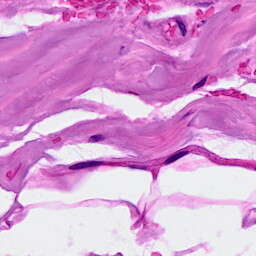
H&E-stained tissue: Breast